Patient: sex F, age 34
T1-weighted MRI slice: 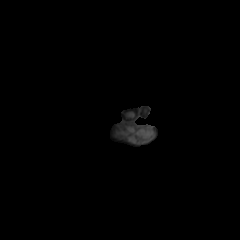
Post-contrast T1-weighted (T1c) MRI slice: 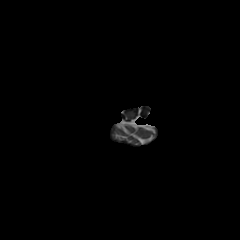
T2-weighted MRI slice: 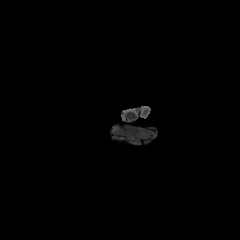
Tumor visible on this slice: yes
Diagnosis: Astrocytoma, IDH-mutant
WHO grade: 3